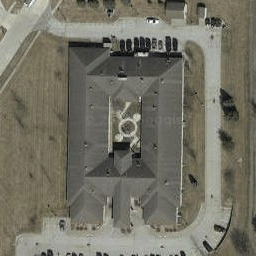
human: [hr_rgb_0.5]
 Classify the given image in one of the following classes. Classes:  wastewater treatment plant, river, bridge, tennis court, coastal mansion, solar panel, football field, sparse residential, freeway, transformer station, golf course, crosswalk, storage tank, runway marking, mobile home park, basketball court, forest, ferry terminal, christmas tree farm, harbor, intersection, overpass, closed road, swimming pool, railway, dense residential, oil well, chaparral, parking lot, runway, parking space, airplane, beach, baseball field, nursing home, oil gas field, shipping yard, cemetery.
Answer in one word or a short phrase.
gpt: nursing home